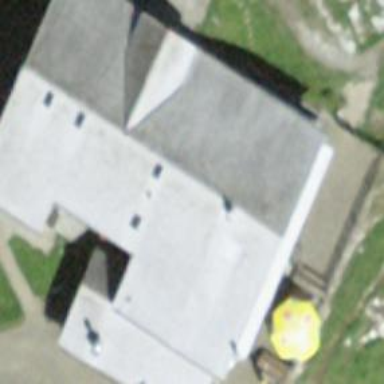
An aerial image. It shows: Restaurant in building.